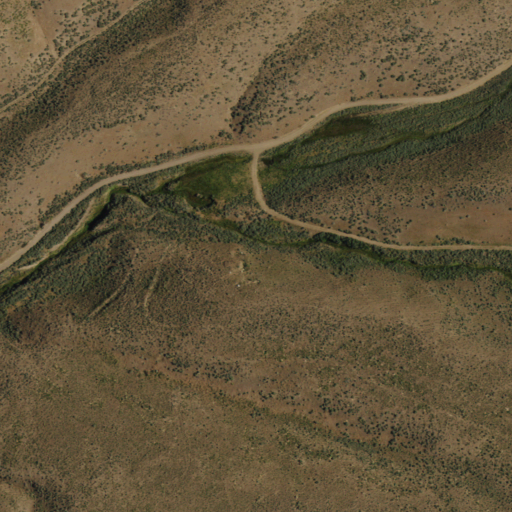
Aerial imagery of valley in Nevada named Auld Lang Syne Gulch containing shrub and grassland